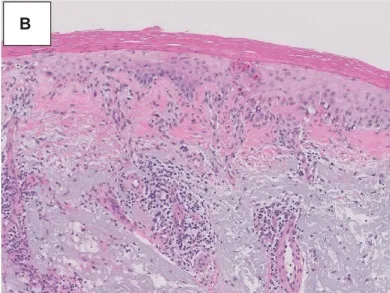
ICI-induced SCLE histopathologic appearance. 100x. Magnification.
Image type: pathology (h&e)